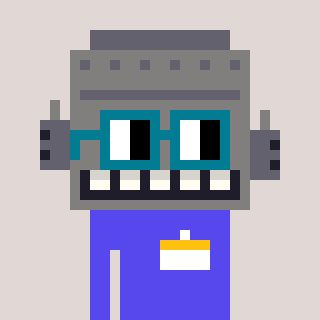
a pixel art character with square dark green glasses, a robot-shaped head and a computerblue-colored body on a warm background